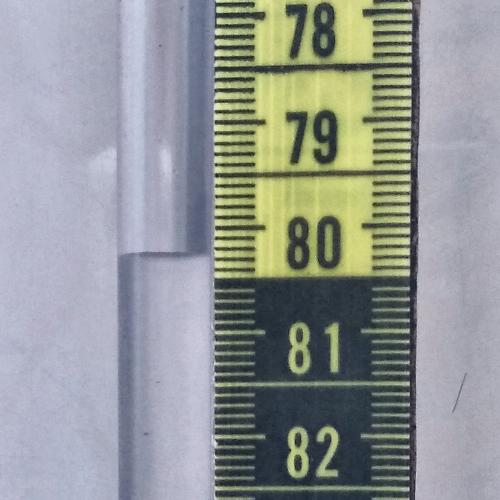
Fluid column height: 80.3 cm